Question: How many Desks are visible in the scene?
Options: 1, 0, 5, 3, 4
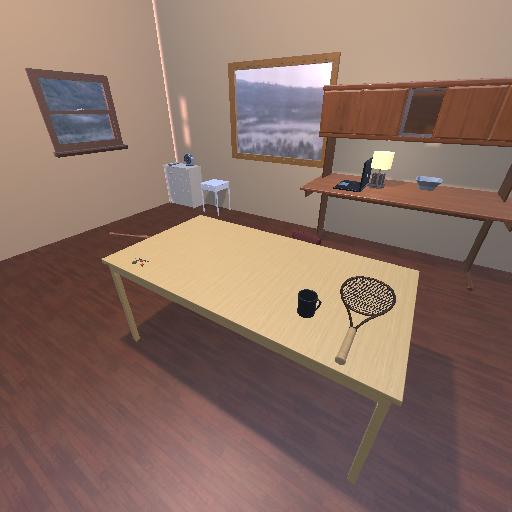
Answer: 1